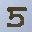
Label: 5